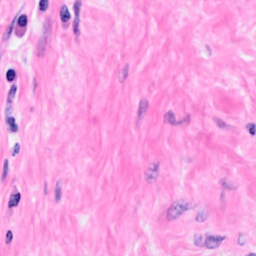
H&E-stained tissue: Breast